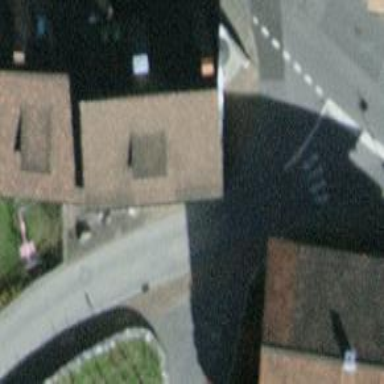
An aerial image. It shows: Gabled house with red roof made of roof tiles.